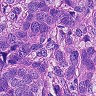
Metastatic tissue present: yes